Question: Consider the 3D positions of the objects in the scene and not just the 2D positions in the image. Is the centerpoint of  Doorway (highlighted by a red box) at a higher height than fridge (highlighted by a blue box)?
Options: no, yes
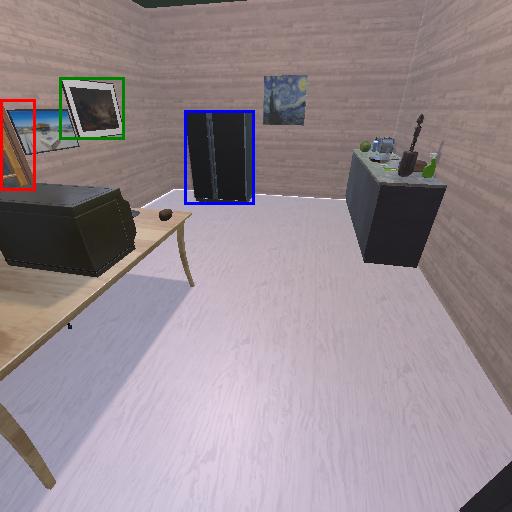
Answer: no